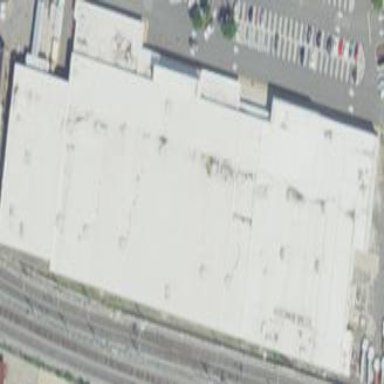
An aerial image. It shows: Retail building that houses department store.